Aerial crown-view tile of a tropical tree (Barro Colorado Island, Panama), acquired 20250915:
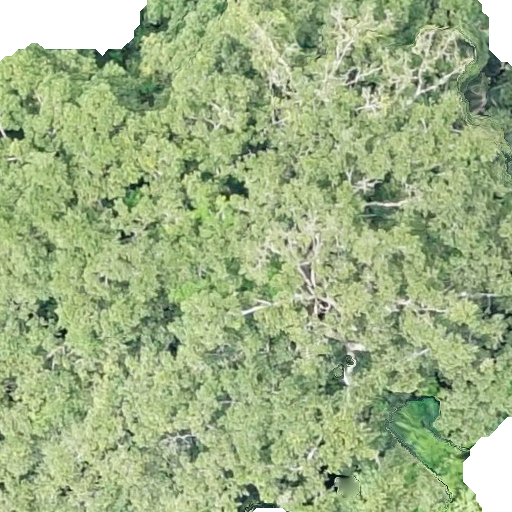
Species: Brosimum alicastrum
GBIF accepted scientific name: Brosimum alicastrum
Crown area: 427.808 m²